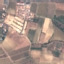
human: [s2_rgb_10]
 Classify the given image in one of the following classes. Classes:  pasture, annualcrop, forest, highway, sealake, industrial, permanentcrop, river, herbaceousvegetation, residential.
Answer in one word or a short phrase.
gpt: PermanentCrop